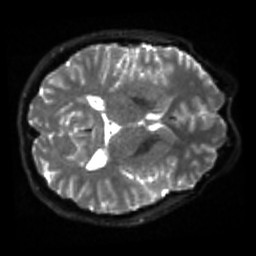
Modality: sbref
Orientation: axial
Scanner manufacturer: siemens
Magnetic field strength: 3 T
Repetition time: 4 s
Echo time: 0.0594 s